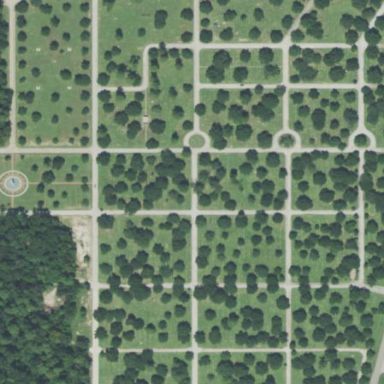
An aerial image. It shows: Graveyard used as cemetery.